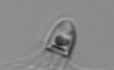
Label: Balanion